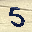
Label: 5